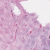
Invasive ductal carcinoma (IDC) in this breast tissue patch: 0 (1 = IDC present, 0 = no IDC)